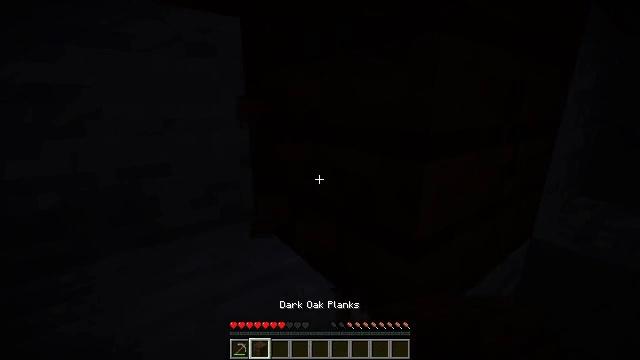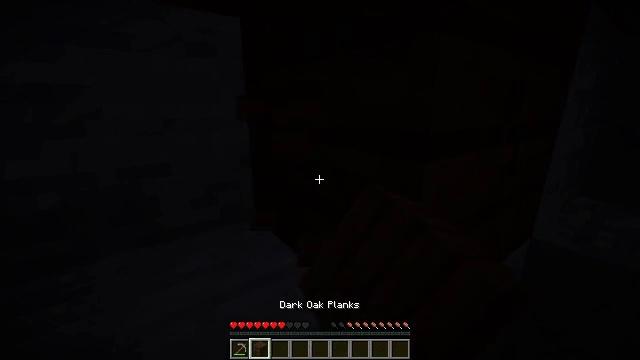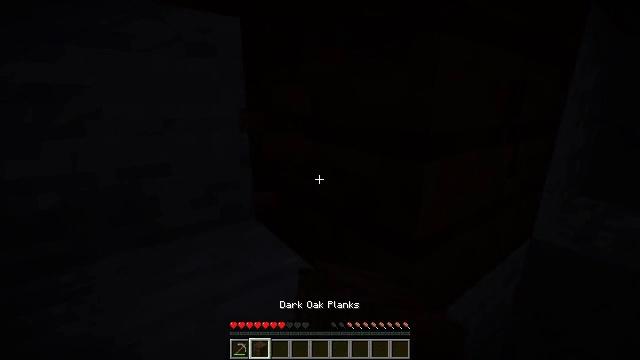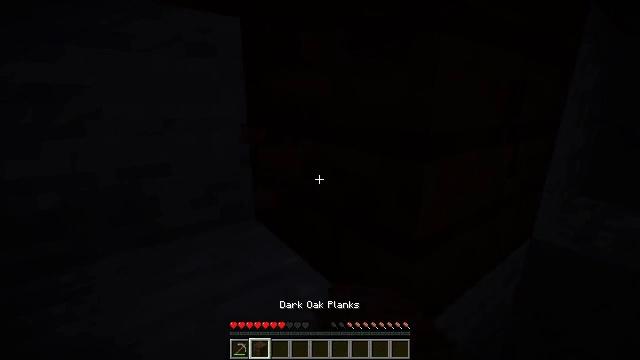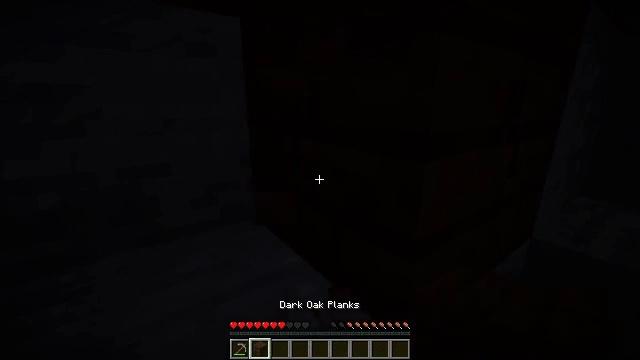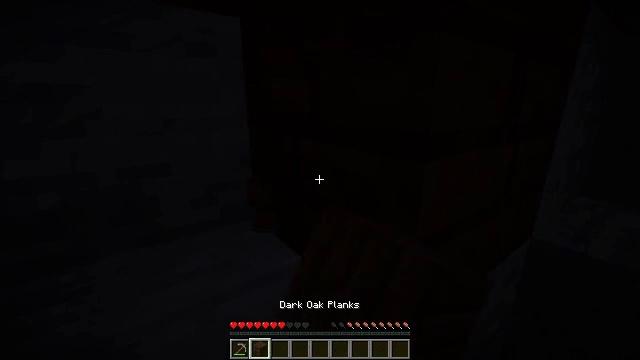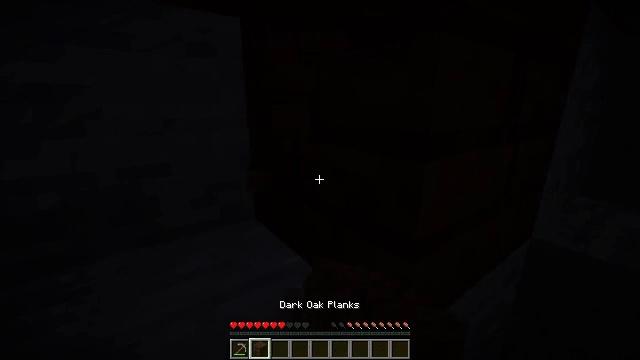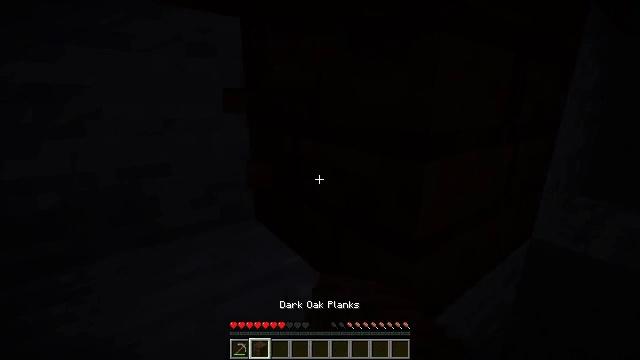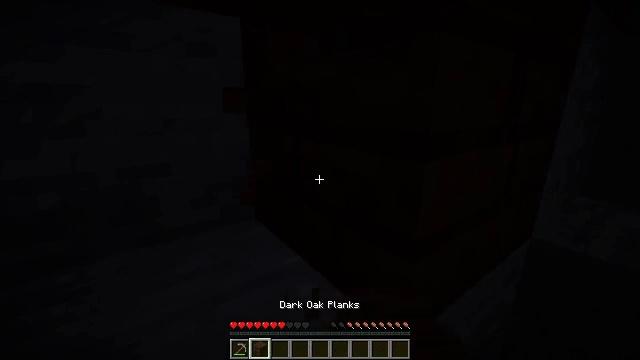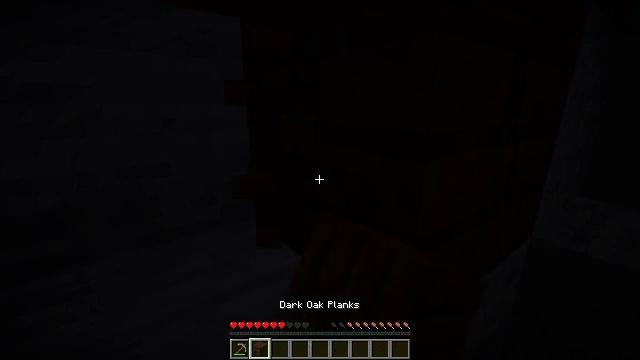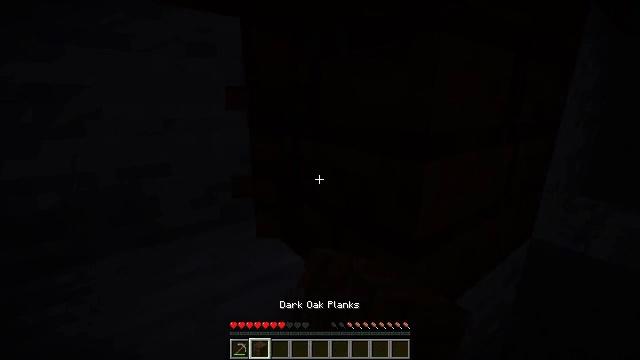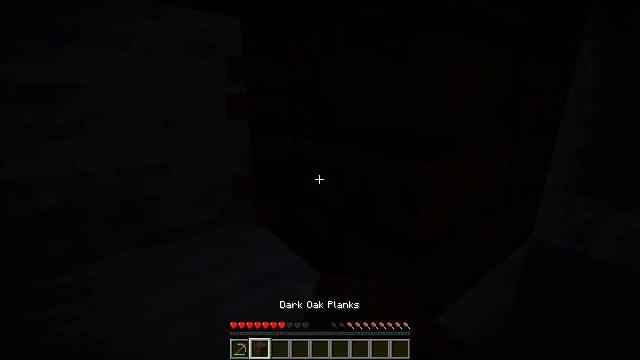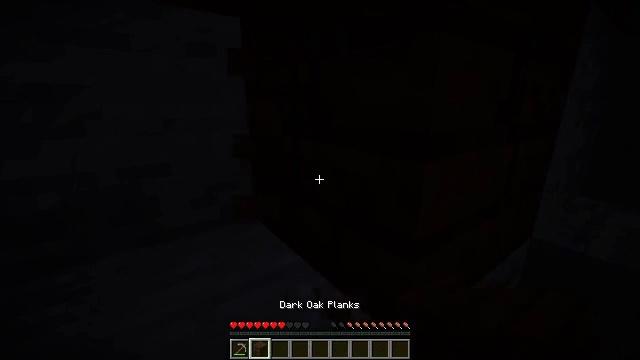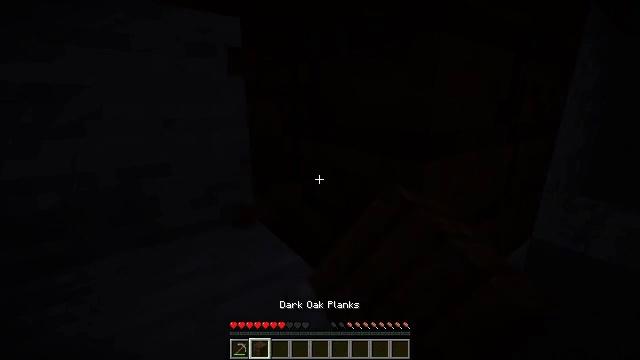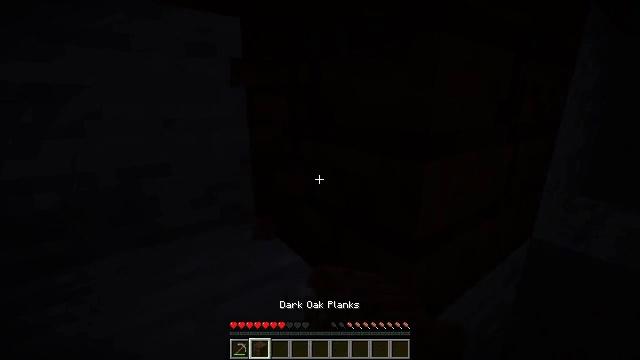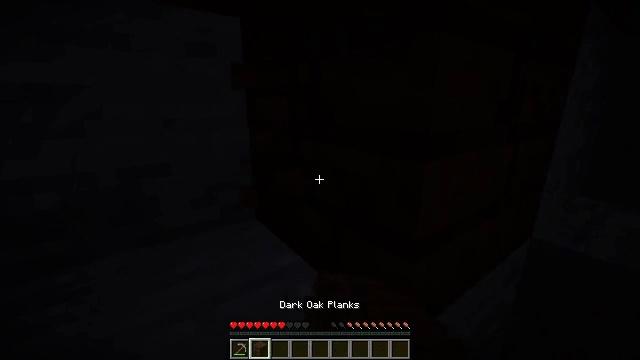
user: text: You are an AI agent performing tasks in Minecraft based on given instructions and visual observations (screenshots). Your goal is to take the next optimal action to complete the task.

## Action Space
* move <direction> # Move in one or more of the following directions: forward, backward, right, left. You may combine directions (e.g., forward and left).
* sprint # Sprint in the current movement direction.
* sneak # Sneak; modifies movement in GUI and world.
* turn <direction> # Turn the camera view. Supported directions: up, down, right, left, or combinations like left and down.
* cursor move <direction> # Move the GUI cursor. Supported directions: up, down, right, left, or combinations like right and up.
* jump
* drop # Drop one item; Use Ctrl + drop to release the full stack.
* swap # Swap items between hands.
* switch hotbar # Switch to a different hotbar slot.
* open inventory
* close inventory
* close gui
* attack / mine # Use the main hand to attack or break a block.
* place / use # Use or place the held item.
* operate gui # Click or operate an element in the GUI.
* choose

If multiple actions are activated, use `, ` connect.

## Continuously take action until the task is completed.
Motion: motion action
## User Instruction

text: Attack the dark oak planks to recycle them.
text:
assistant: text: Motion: attack / mine
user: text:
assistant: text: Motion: attack / mine
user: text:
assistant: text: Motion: attack / mine
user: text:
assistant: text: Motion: attack / mine
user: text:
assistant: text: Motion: attack / mine
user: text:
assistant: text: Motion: attack / mine
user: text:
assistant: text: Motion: attack / mine
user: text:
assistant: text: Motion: attack / mine
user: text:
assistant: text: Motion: attack / mine
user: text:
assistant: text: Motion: attack / mine
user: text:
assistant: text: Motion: attack / mine
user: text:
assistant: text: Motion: attack / mine
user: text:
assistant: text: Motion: attack / mine
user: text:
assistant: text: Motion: attack / mine
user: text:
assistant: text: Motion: attack / mine
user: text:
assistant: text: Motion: attack / mine
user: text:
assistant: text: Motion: attack / mine
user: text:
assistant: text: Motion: attack / mine
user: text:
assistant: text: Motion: attack / mine
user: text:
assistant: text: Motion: attack / mine
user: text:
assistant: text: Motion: attack / mine
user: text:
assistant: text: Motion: attack / mine
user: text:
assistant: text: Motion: attack / mine
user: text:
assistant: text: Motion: attack / mine
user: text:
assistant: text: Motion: attack / mine
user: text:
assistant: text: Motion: attack / mine
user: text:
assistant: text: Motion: attack / mine
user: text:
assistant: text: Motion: attack / mine
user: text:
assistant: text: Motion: attack / mine
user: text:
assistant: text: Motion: attack / mine